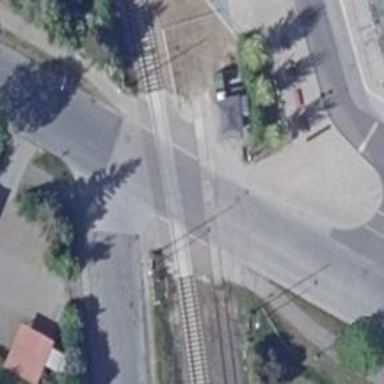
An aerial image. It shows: Level crossing along the railway.